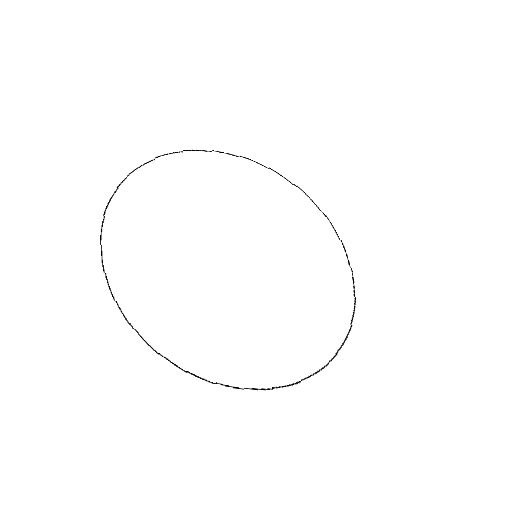
Crossing number: 0